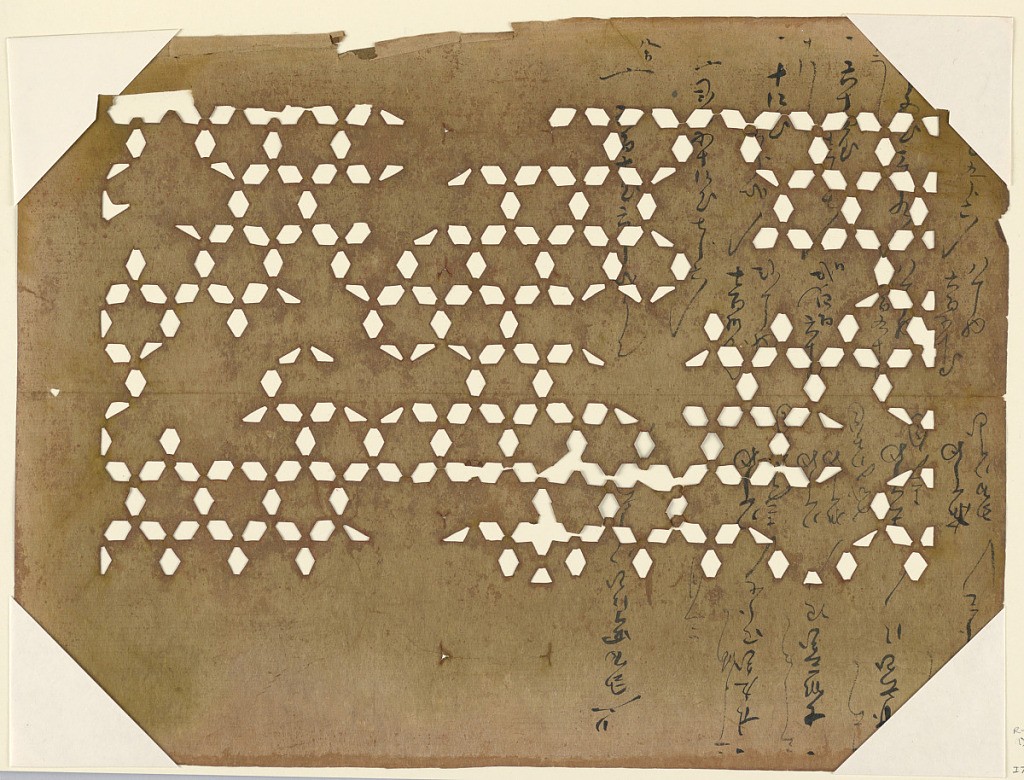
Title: Wicker Work Pattern
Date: late 18th - mid 19th century
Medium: Mulberry paper (kozo washi) treated with fermented persimmon tannin (kakishibu)
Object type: Katagami
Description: The wickerwork pattern (kagome) originates from a bamboo basket. It is believed to ward off bad luck as well as preventing the spirit of a man or child from wandering. It is associated with things around the water and is incorporated in many designs.